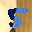
Label: 5